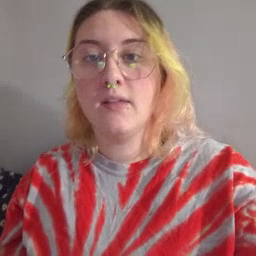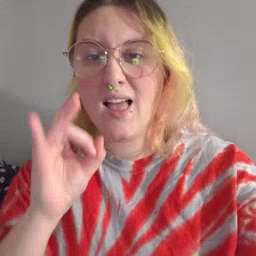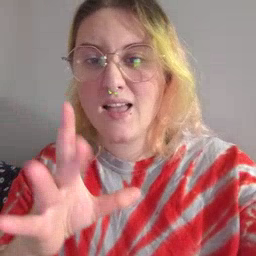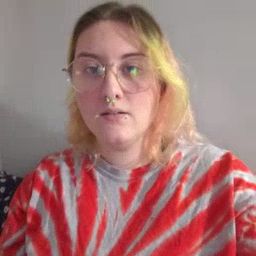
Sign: hate